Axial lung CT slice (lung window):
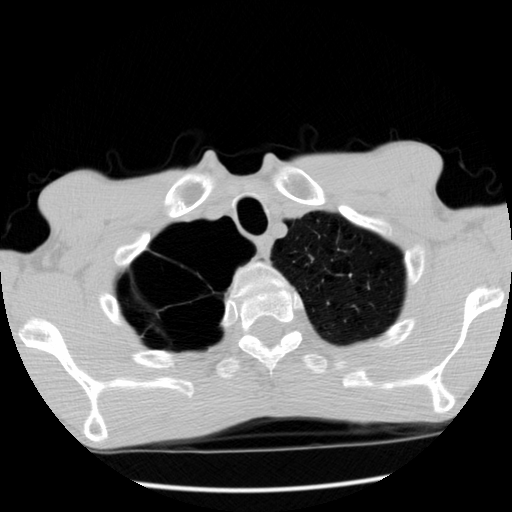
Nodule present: no